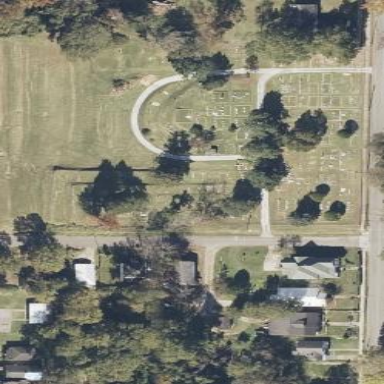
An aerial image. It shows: Graveyard.